Brain MRI, t1w sequence, axial 2D slice.
Patient: age 28, sex F, weight 95 kg, height 1.95 m
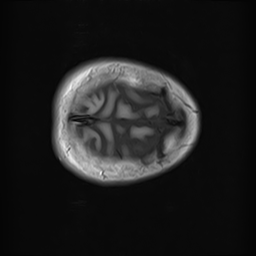